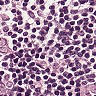
Metastatic tissue present: no